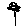
Label: flower